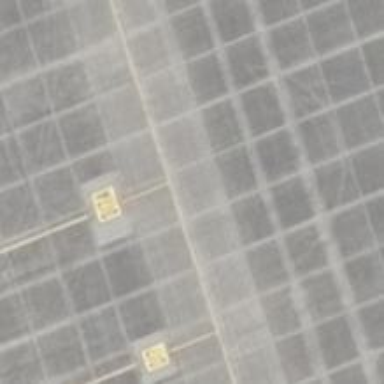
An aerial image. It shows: Parking position at the airport with concrete surface.